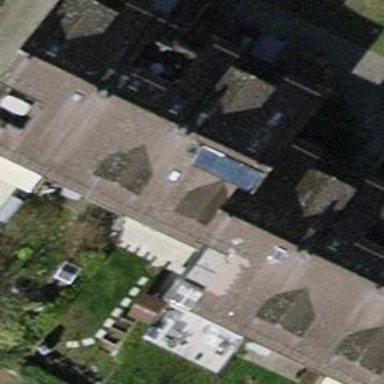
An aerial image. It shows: Terrace building.